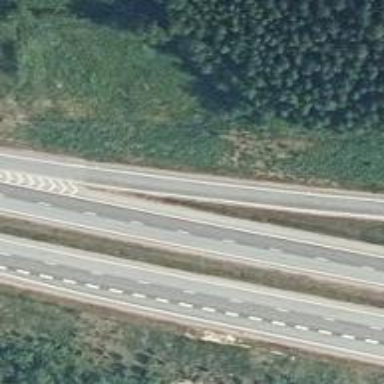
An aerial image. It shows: Asphalt motorway.